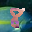
Label: 8